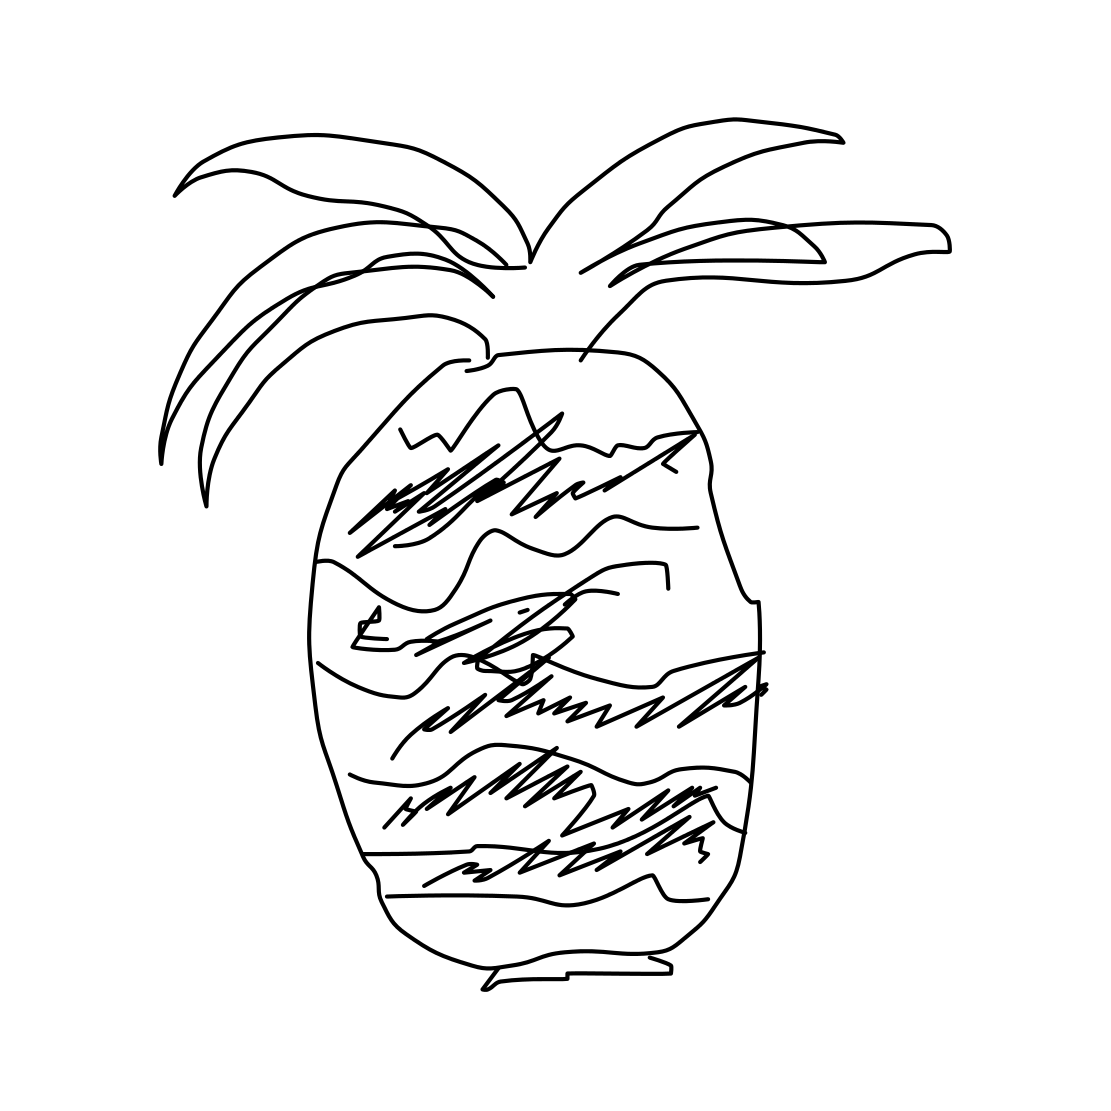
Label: pineapple